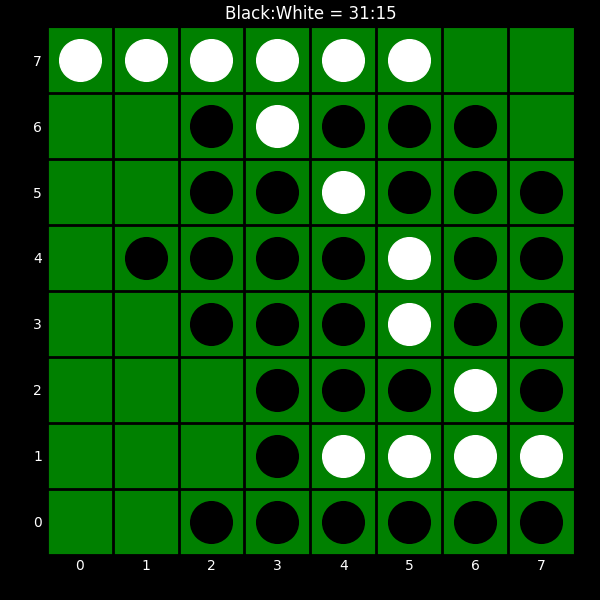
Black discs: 31
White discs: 15